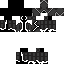
A female skeleton skin with dark skin, wearing brown helmet dressed in a black armor chest and black pants, featuring a closed mouth.